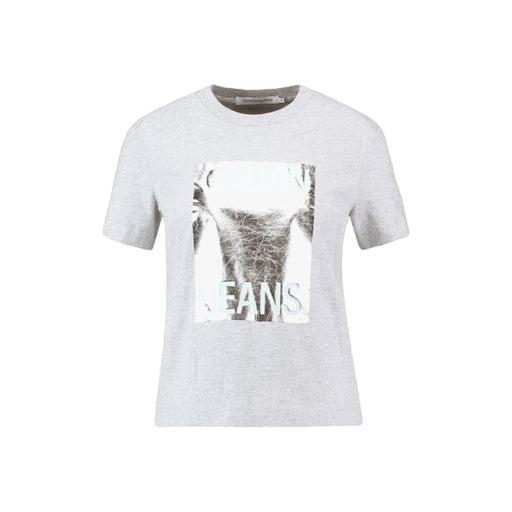
graphic tee, gray graphic tee, gray logo print t-shirt, white background